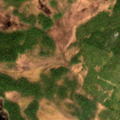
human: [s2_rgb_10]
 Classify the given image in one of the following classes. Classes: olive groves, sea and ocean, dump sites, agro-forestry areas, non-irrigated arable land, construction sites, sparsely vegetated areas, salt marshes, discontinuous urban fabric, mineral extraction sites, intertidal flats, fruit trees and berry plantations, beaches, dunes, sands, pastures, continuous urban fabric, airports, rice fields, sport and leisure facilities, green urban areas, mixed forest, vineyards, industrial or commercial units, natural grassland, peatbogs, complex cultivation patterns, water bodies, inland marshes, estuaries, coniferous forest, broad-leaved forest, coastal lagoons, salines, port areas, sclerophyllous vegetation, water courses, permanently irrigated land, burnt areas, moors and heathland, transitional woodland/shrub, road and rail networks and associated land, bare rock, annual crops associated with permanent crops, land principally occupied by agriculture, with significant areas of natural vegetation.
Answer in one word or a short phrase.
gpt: coniferous forest, mixed forest, transitional woodland/shrub, peatbogs